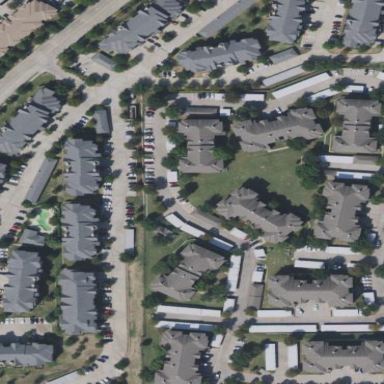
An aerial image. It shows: Residential area.